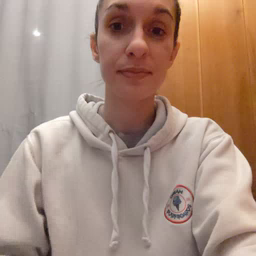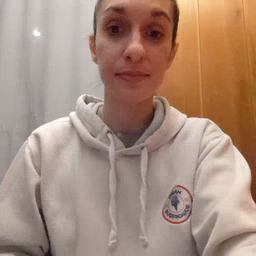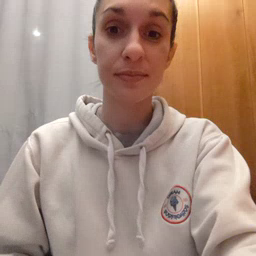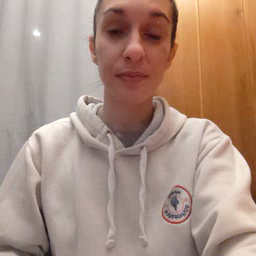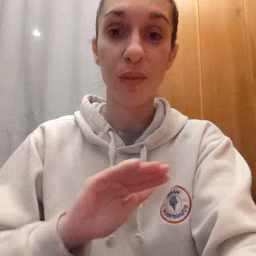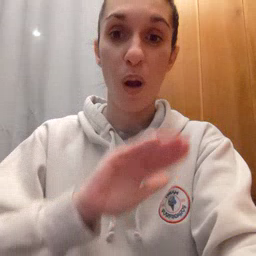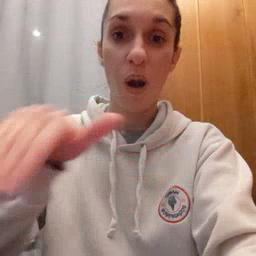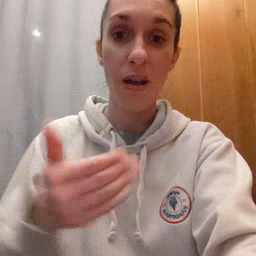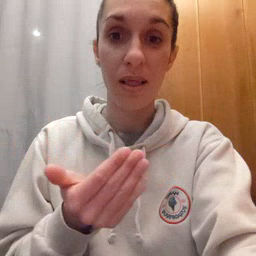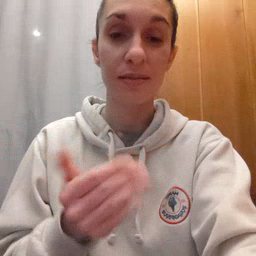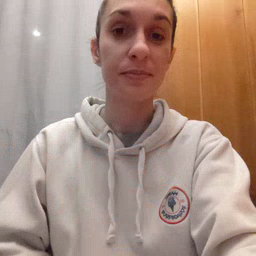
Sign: all